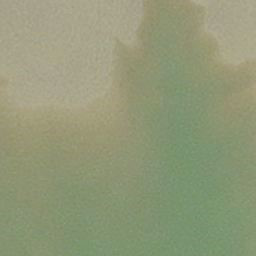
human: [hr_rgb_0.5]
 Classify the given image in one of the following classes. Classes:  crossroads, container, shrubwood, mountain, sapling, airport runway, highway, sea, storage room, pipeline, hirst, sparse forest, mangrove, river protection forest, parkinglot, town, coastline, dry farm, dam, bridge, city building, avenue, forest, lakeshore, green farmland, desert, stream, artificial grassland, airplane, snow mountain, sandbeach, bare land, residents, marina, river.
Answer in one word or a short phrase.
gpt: hirst